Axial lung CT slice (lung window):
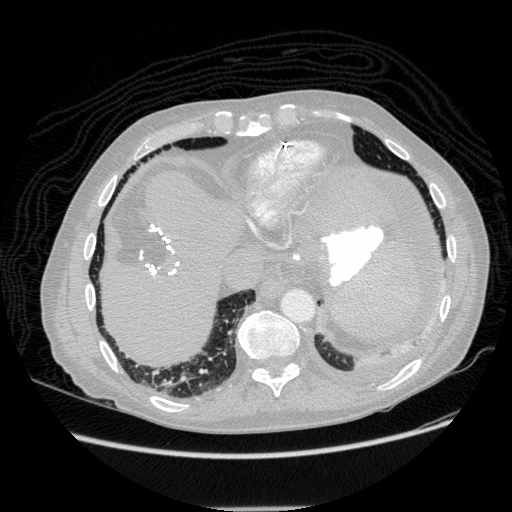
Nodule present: no